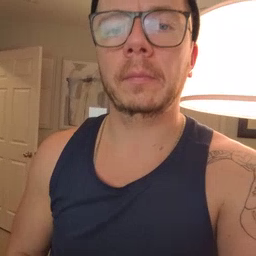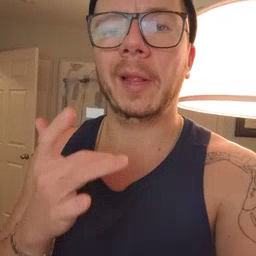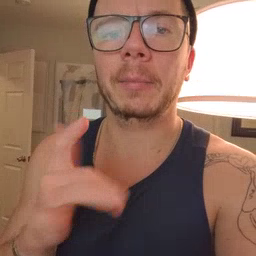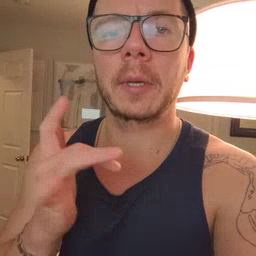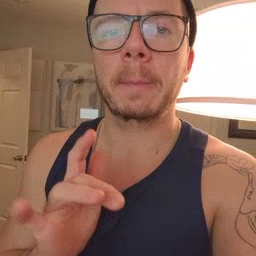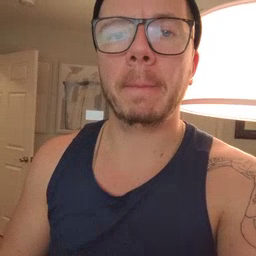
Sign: empty